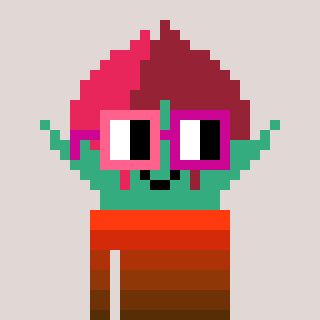
a pixel art character with square pink and red glasses, a rosebud-shaped head and a computerblue-colored body on a warm background